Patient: sex F, age 71
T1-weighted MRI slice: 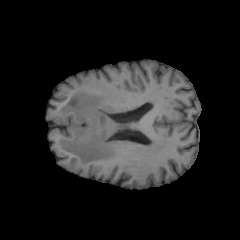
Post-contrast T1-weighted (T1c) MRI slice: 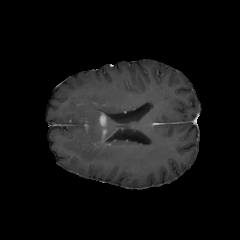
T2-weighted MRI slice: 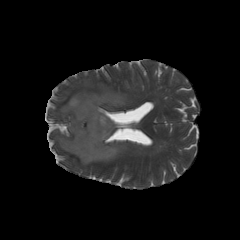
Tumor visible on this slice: yes
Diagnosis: Glioblastoma, IDH-wildtype
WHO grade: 4